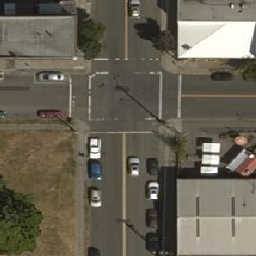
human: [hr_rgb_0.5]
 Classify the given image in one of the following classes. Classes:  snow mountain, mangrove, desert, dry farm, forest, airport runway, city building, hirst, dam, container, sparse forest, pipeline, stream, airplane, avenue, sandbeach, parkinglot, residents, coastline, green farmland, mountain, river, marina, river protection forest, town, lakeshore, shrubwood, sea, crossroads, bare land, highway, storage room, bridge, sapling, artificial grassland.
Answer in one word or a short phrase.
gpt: crossroads